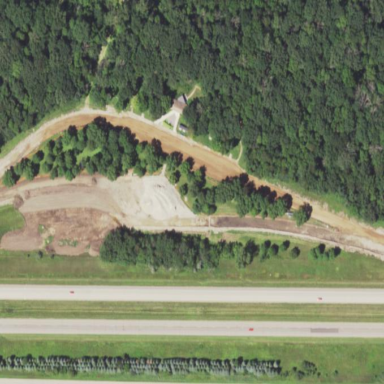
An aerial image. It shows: Rest area along the road.